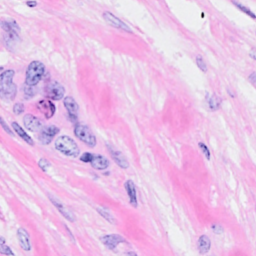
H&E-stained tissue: Breast